Question: I wrote a CNN image classifier with tensorflow and use tensorboard to monitor the training. However when I stop and restore from a checkpoint, there are overlaps like:

I followed the instruction on the <URL> to write a 'SessionStatus.START' message to the summary file, but it doesn't seem to work.
---
This is my code:
'''
summary_writer.add_session_log(SessionLog(status=SessionLog.START),global_step=step)
'''
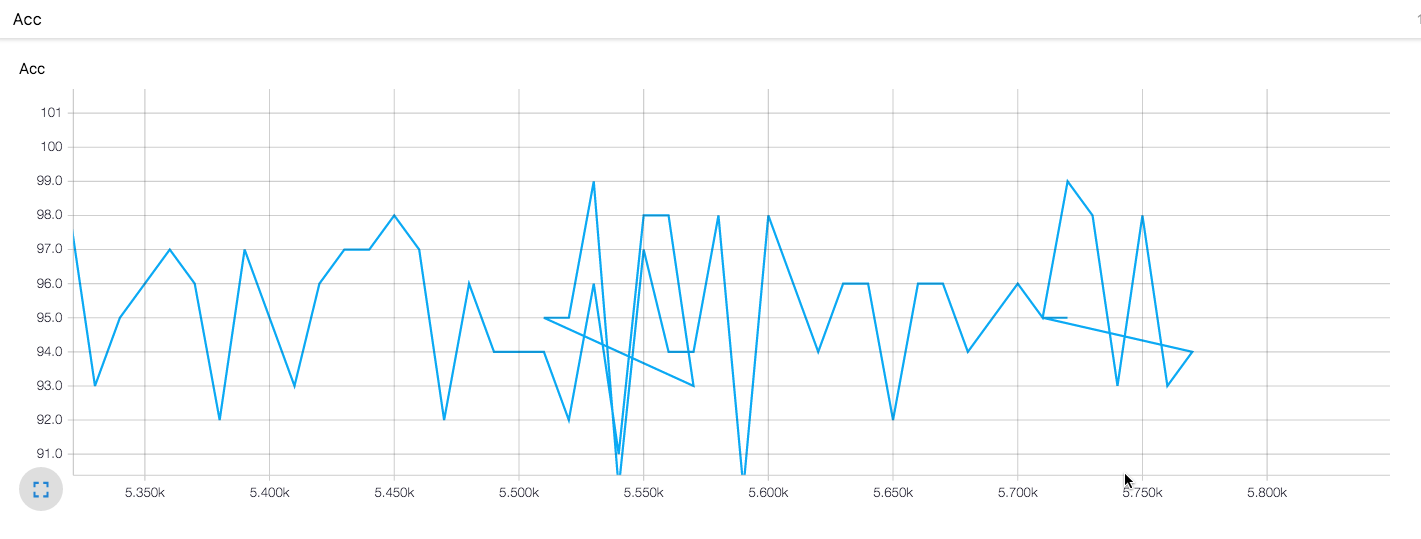
Answer: i dont know if its an answer, but if you put the global_step variable into a tensorflow variable (to store it with your data) and then, when you restore the model, the global_step variable is also restored to its old value, it will go on from there in tensorboard, or? Sorry,i have not tested it.